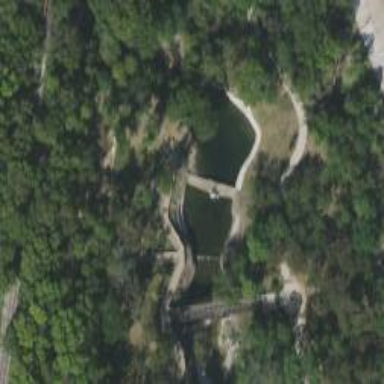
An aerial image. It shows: Historic monument in the form of dam.